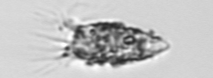
Label: Tintinnina